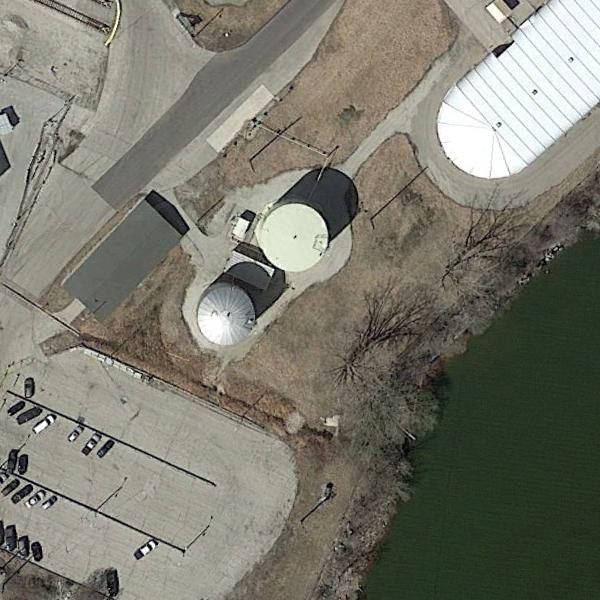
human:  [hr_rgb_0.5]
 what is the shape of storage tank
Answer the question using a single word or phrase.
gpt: circle